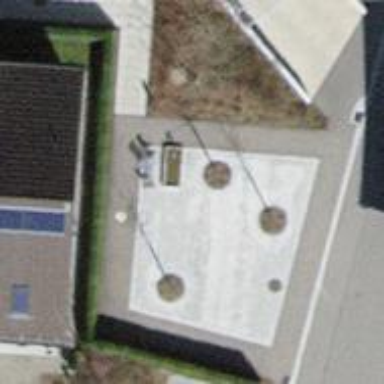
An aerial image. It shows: Fountain.